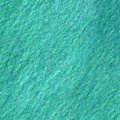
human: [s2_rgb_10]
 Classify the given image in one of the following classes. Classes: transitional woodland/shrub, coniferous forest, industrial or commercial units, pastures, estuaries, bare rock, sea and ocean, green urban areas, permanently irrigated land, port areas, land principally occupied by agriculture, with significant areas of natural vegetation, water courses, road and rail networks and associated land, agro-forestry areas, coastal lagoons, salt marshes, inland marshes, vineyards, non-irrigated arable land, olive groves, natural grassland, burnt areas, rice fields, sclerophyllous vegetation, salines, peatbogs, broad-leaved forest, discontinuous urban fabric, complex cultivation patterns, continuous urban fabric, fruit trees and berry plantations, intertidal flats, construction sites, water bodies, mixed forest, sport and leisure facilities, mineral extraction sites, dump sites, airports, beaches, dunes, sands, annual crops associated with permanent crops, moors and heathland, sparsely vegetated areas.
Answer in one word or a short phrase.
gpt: sea and ocean